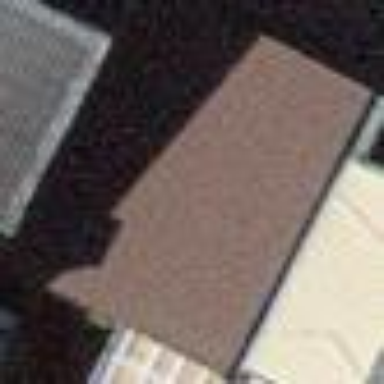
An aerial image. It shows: View of roof of building.